Question: > A <URL> class is a class that implements a list of interfaces
specified at runtime such that a method invocation through one of the
interfaces on an instance of the class will be encoded and dispatched
to another object through a uniform interface. It can be used to
create a type-safe proxy object for a list of interfaces without
requiring pre-generation of the proxy class.Dynamic proxy classes are
useful to an application or library that needs to provide type-safe
reflective dispatch of invocations on objects that present interface
APIs

Above picture is good sample but Why we use dynamic proxy?
Is there any a simple example that use in real world,for more perception?
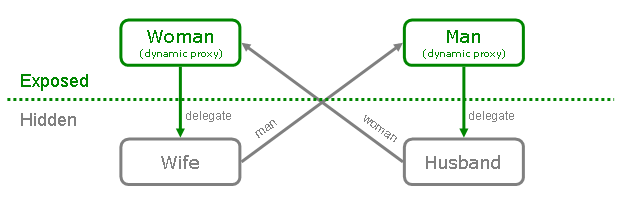
Answer: This <URL> describe dynamic proxy in code:
'''
public static class DynamicProxyGenerator
{
public static T GetInstanceFor<T>()
{
Type typeOfT = typeof(T);
var methodInfos = typeOfT.GetMethods();
AssemblyName assName = new AssemblyName("testAssembly");
var assBuilder = AppDomain.CurrentDomain.DefineDynamicAssembly(assName, AssemblyBuilderAccess.RunAndSave);
var moduleBuilder = assBuilder.DefineDynamicModule("testModule", "test.dll");
var typeBuilder = moduleBuilder.DefineType(typeOfT.Name + "Proxy", TypeAttributes.Public);
typeBuilder.AddInterfaceImplementation(typeOfT);
var ctorBuilder = typeBuilder.DefineConstructor(
MethodAttributes.Public,
CallingConventions.Standard,
new Type[] { });
var ilGenerator = ctorBuilder.GetILGenerator();
ilGenerator.EmitWriteLine("Creating Proxy instance");
ilGenerator.Emit(OpCodes.Ret);
foreach (var methodInfo in methodInfos)
{
var methodBuilder = typeBuilder.DefineMethod(
methodInfo.Name,
MethodAttributes.Public | MethodAttributes.Virtual,
methodInfo.ReturnType,
methodInfo.GetParameters().Select(p => p.GetType()).ToArray()
);
var methodILGen = methodBuilder.GetILGenerator();
if (methodInfo.ReturnType == typeof(void))
{
methodILGen.Emit(OpCodes.Ret);
}
else
{
if (methodInfo.ReturnType.IsValueType || methodInfo.ReturnType.IsEnum)
{
MethodInfo getMethod = typeof(Activator).GetMethod(/span>"CreateInstance",new Type[]{typeof((Type)});
LocalBuilder lb = methodILGen.DeclareLocal(methodInfo.ReturnType);
methodILGen.Emit(OpCodes.Ldtoken, lb.LocalType);
methodILGen.Emit(OpCodes.Call, typeofype).GetMethod("GetTypeFromHandle")); ));
methodILGen.Emit(OpCodes.Callvirt, getMethod);
methodILGen.Emit(OpCodes.Unbox_Any, lb.LocalType);
}
else
{
methodILGen.Emit(OpCodes.Ldnull);
}
methodILGen.Emit(OpCodes.Ret);
}
typeBuilder.DefineMethodOverride(methodBuilder, methodInfo);
}
Type constructedType = typeBuilder.CreateType();
var instance = Activator.CreateInstance(constructedType);
return (T)instance;
}
}
'''